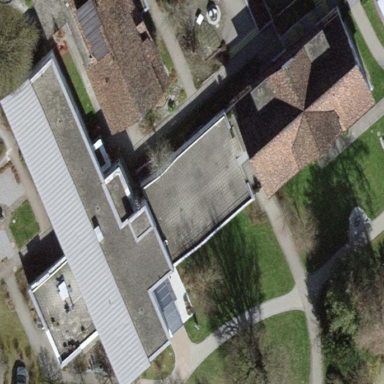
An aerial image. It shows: Hospital building.